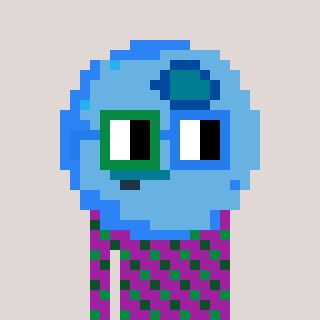
a pixel art character with square green and blue glasses, a blueberry-shaped head and a magenta-colored body on a warm background